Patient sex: M
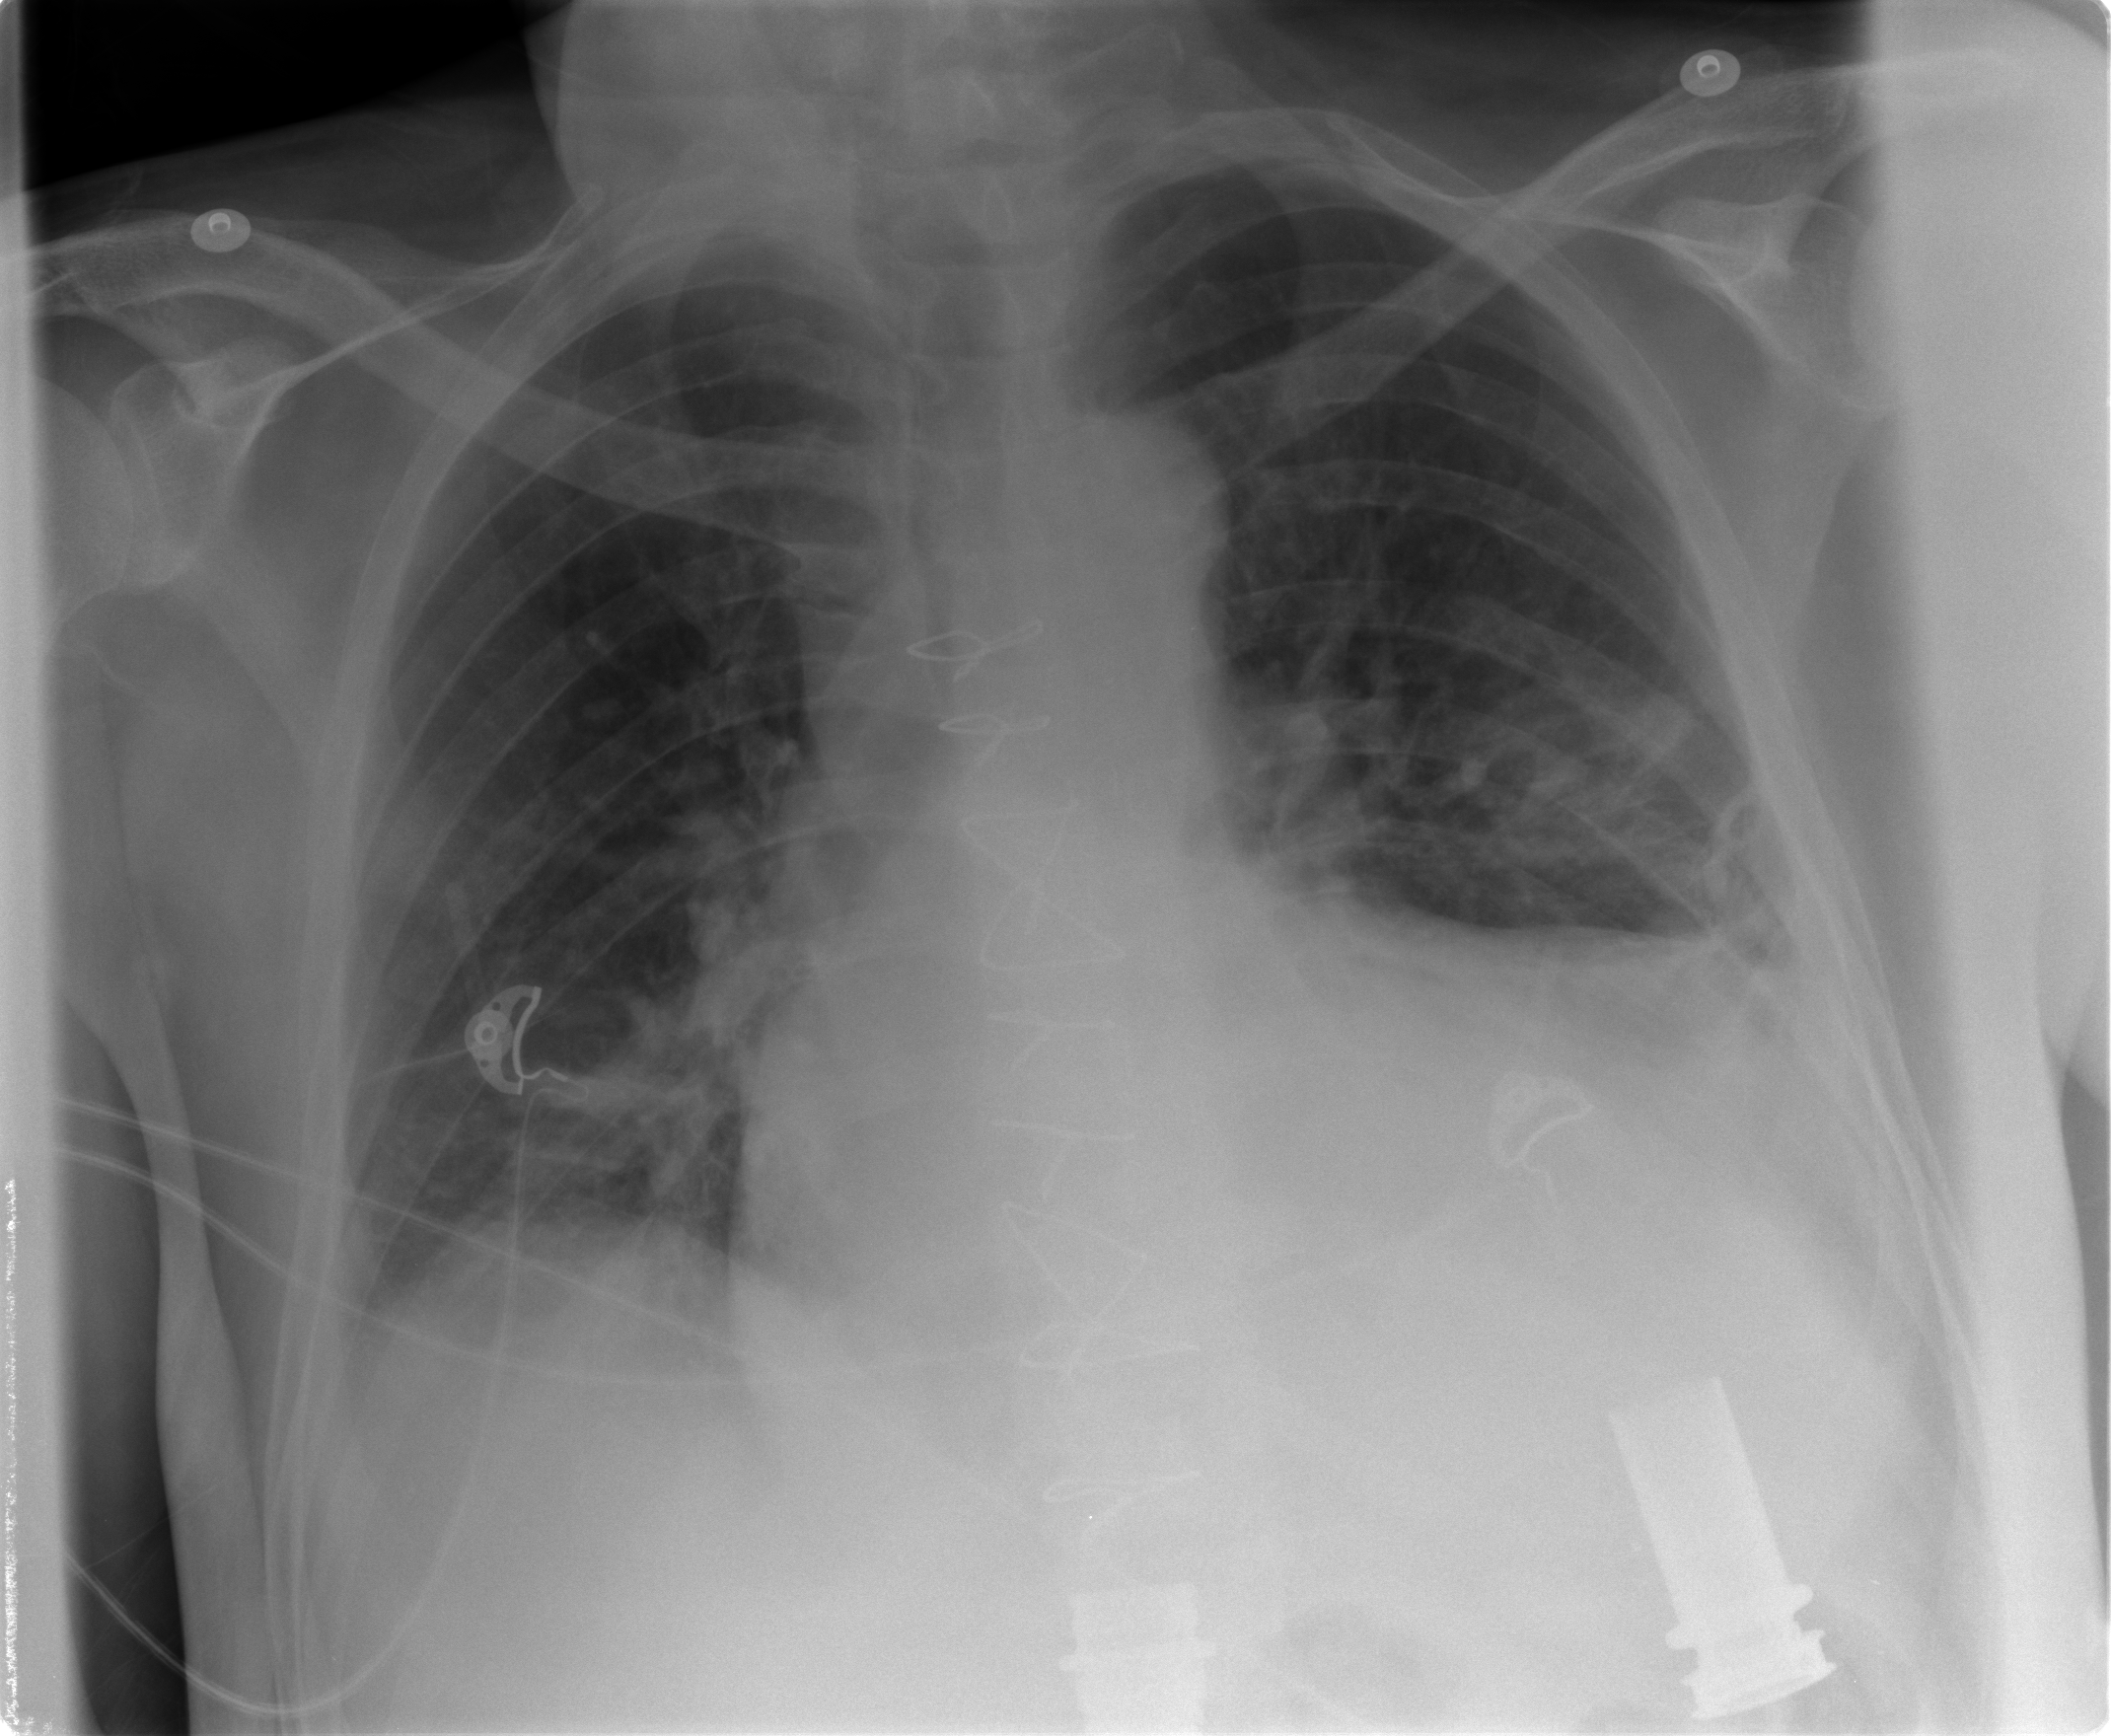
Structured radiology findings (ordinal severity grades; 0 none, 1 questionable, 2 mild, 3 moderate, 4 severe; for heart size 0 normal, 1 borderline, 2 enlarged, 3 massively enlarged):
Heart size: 3
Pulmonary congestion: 0
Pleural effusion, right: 1
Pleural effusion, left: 2
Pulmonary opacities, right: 0
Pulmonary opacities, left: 0
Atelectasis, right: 2
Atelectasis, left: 2